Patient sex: M
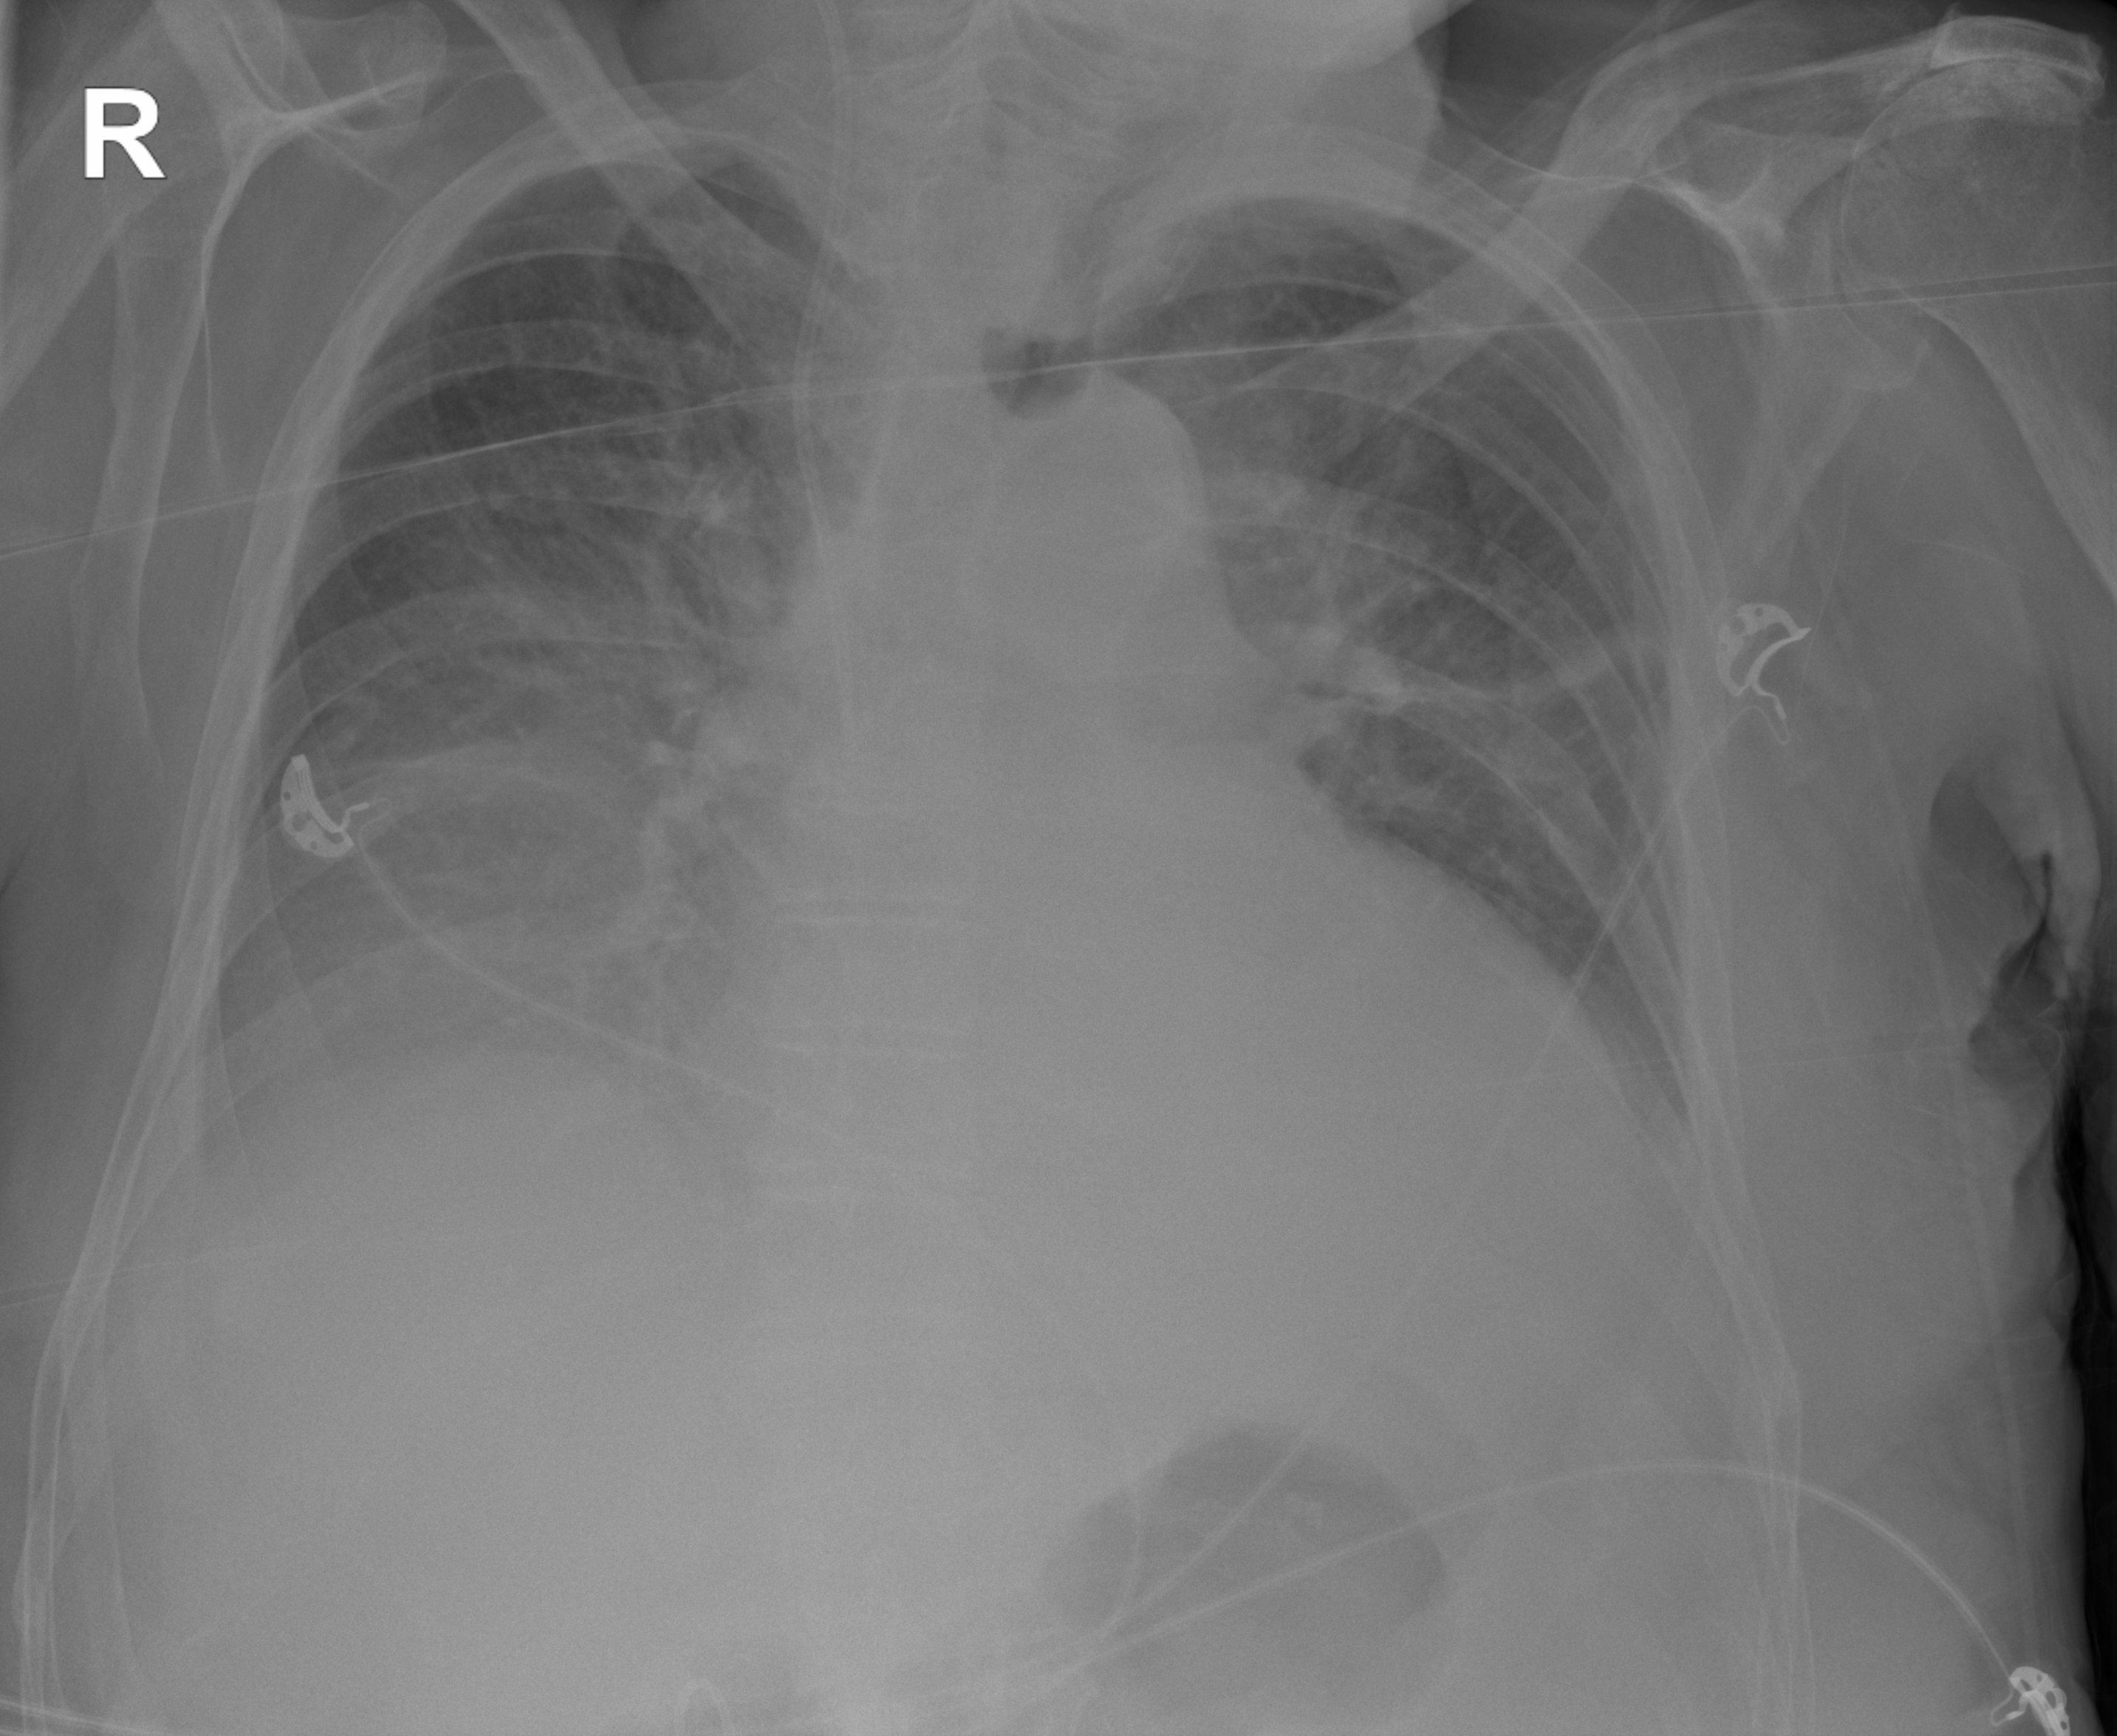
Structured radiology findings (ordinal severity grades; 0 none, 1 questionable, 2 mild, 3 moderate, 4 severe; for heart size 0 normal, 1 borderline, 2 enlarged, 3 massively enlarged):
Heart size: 2
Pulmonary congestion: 2
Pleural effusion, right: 3
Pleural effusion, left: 2
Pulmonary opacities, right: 2
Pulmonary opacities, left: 2
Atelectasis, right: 2
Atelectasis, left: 2